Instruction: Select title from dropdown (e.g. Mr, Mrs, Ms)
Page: traveler
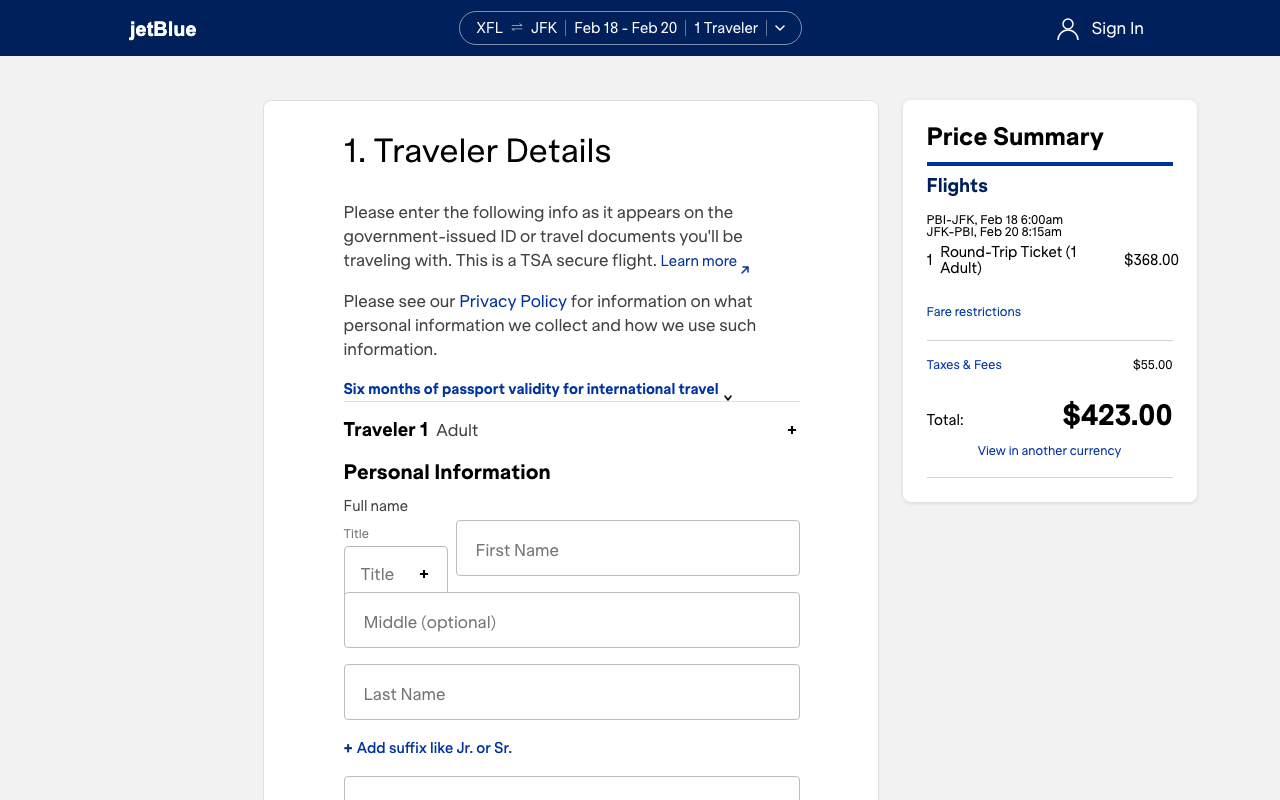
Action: click